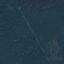
Land use / land cover: Forest